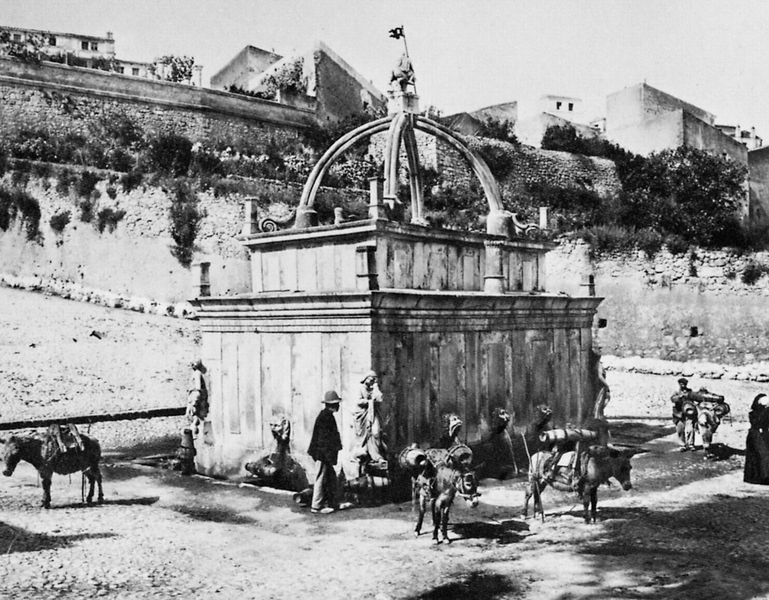
Titel: Der Rosellobrunnen bei Sassari
Künstler: Gebrüder Alinari
Schlagwörter: berg, dunkel, mann, schatten, wasser, menschen, frau, hell, hut, licht, männer, schwarz, strasse, gebäude, architektur, stein, häuser, büsche, sonne, sträucher, pflanzen, anhöhe, brunnen, esel, pferd, statue, italien, fahne, abhang, mauer, kuppel, foto, fotografie, denkmal, würfel, gemäuer, efeu, grab, tränke, packesel, bauten, plat, pilgern, lasttiere, spanier, gedenkstätte, mauseleum